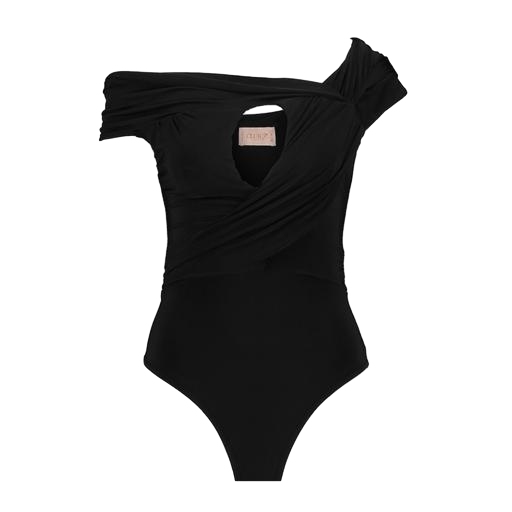
black mira cape-effect bodysuit, black plunge bodysuit, black eva twist top, white background